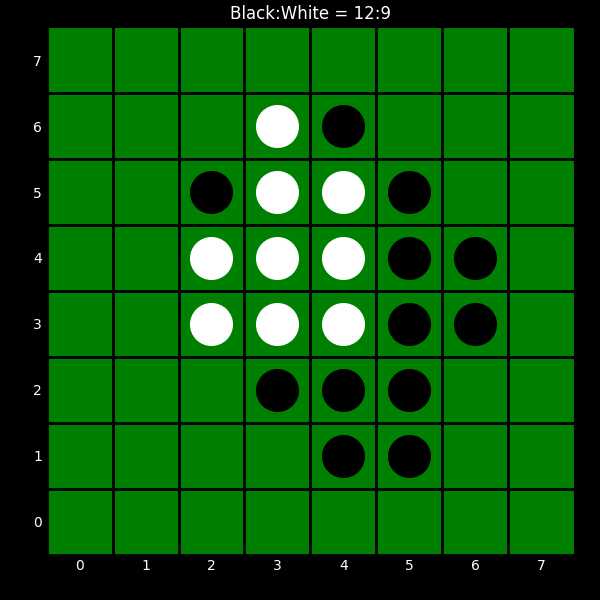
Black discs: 12
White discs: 9